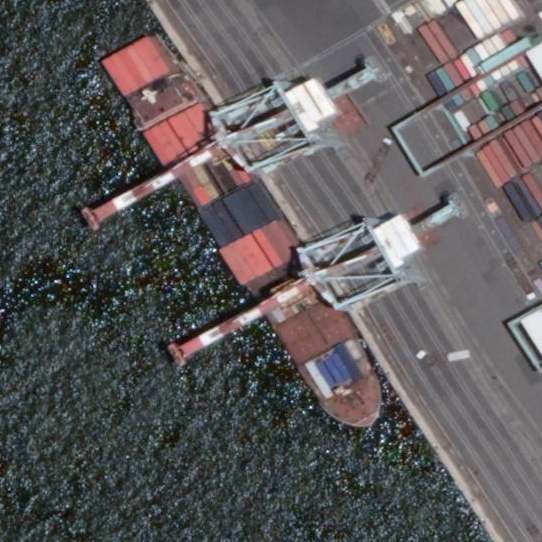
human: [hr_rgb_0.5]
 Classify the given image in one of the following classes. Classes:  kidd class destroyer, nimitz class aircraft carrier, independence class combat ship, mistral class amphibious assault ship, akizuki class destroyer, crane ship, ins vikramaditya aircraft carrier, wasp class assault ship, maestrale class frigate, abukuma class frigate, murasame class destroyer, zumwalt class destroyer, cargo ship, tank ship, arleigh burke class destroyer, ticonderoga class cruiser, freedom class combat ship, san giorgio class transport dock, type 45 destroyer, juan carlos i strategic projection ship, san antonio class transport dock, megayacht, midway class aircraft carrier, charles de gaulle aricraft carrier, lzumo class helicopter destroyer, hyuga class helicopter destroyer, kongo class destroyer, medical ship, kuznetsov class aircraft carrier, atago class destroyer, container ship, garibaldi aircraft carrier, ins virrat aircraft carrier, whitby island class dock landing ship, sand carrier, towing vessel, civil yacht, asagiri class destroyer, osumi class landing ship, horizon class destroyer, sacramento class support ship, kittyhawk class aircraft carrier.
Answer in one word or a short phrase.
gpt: Container ship